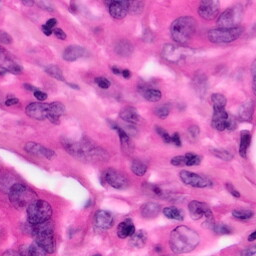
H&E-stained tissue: Pancreatic